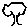
Label: tree